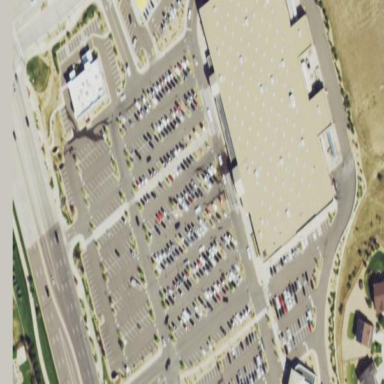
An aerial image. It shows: Supermarket building.